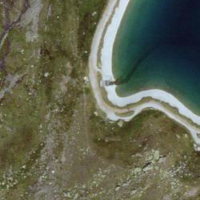
EUNIS habitat code: 26
Species observed at this site:
Phleum alpinum